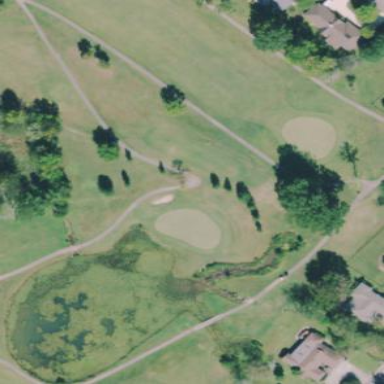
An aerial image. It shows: Scenic view of water hazard on golf course. The natural water feature adds beauty to the landscape.